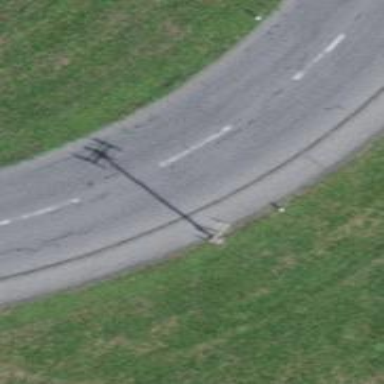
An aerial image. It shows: Utility pole as the man-made structure.